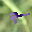
Label: 7